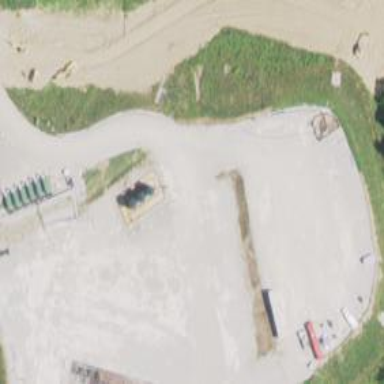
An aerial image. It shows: Storage tank with man-made structure.